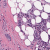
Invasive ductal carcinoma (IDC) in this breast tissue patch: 1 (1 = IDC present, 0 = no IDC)